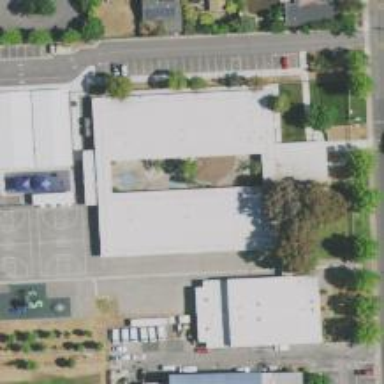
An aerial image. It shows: School.